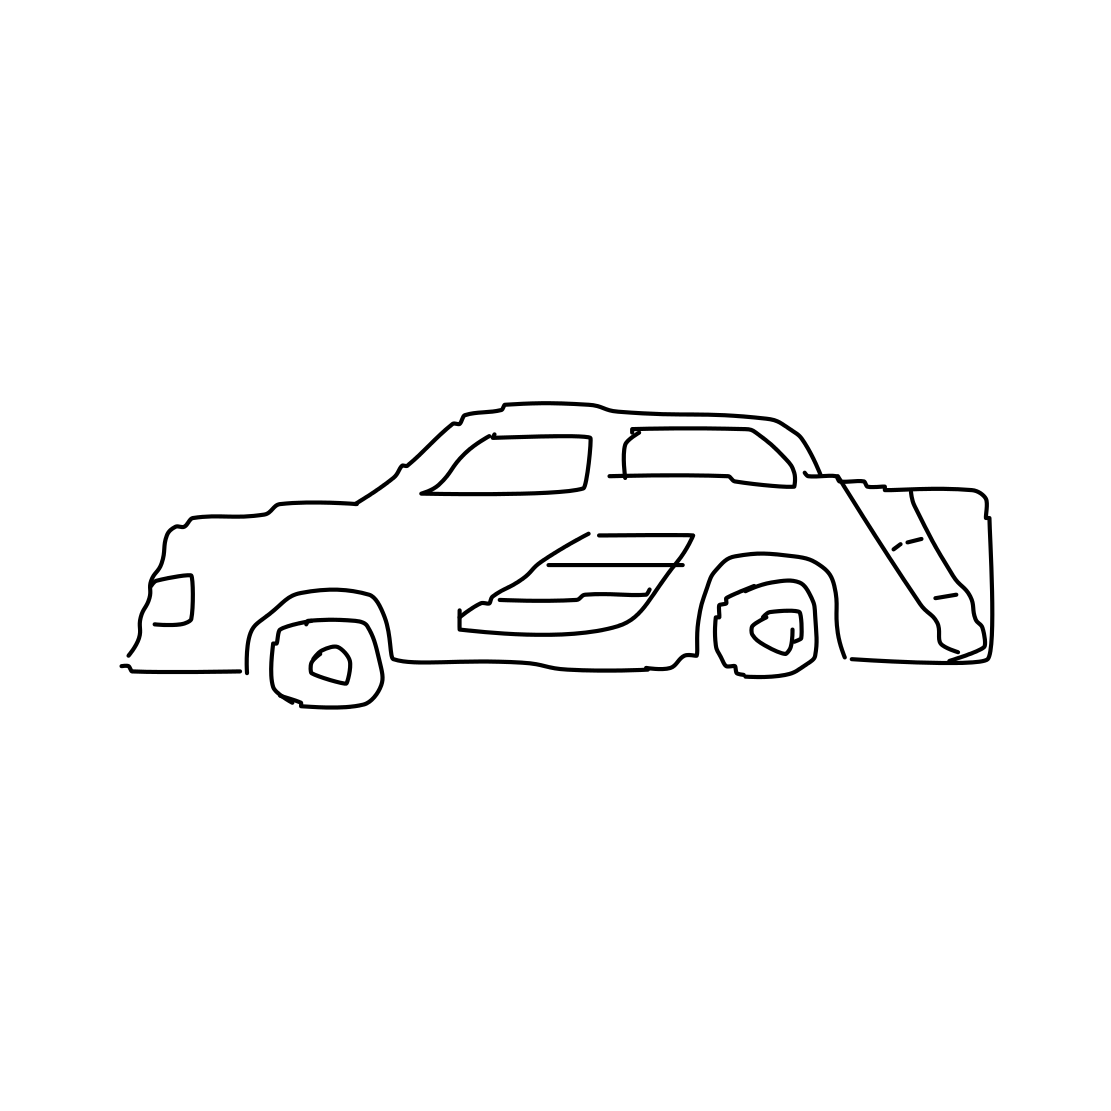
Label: race car